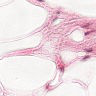
Metastatic tissue present: no